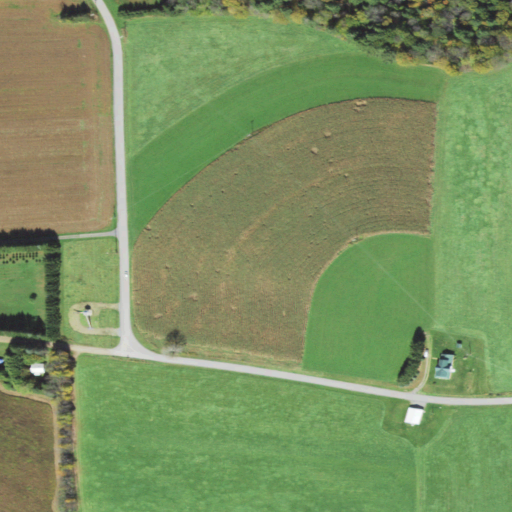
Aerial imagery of mountain in Pennsylvania named Pigeon Hill containing pasture, cultivated crops, open development, mixed forest, medium intensity development, low intensity development, high intensity development, and deciduous forest